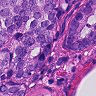
Metastatic tissue present: yes